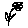
Label: flower